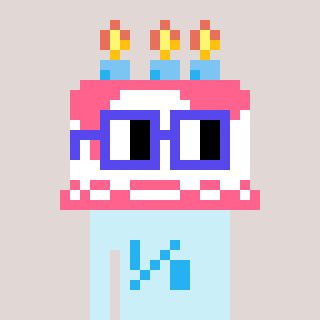
a pixel art character with square blue glasses, a cake-shaped head and a cold-colored body on a warm background